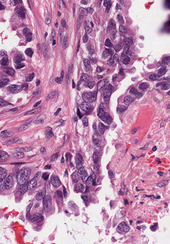
Tumor epithelial tissue: yes
Tumor-associated stroma tissue: yes
Normal tissue: no